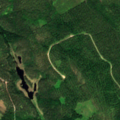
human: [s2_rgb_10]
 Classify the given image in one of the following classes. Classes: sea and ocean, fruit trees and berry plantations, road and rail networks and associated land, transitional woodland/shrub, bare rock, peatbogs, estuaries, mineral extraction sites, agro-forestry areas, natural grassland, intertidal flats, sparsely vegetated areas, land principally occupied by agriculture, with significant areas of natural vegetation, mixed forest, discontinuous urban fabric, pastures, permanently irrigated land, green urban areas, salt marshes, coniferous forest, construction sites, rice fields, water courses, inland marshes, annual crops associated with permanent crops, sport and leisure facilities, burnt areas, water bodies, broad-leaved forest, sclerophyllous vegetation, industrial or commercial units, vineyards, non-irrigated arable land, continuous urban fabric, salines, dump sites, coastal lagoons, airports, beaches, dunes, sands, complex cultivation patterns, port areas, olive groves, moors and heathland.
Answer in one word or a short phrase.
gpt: coniferous forest, mixed forest